Question: So I'm working on a space game called Star Commander.
The progress was going beautifully until I decided I needed to implement some sort of physics. I'm mainly going to be needing Farseer Physics for collision detection.
Anyway, since it's a space game, when I am declaring my 'World' object:
'''
private World world;
this.world = new World(Vector2.Zero);
'''
I have no gravity. This causes a weird result. I can collide with objects, but once I stop colliding with them, that's it. I can no longer collide with them and will just go straight through them. However, with gravity:
'''
private World world;
this.world = new World(new Vector2(0F, 1F));
'''
Collision works beautifully.
I've tried looking around for help with Farseer, but a lot of the posts are dated and there are no real good sources for information and sadly, I'm pretty sure I'm not going to get the help I need here either.
The only thing I found whilst looking around was that with objects called "Geoms" I need to disable a property called "CollisionResponeEnabled" or something similar.
However the Geom object is no longer present in Farseer Physics 3 and has been totally replaced by Fixtures. Fixtures do not seem to have this property, however.
I can provide any source code that may help, but keep in mind I am still implementing the physics engine into my project and a lot of the code isn't final and kind of messy.
After recording a short gif to demonstrate my issue, I found out that I can only collide with an object once, to collide with it again, I have to collide with a different object, but then cannot collide with that object until I collide with a different object.
Example:

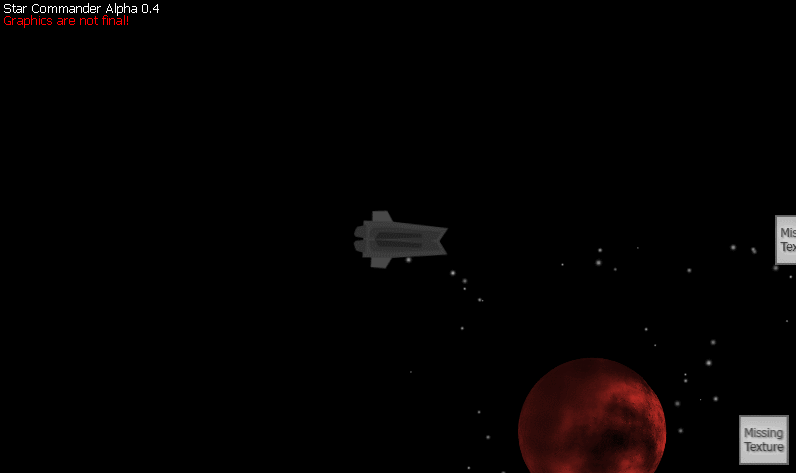
Answer: It seems to me that your bodies might be "sleeping" after the collision. Have you tried setting 'SleepingAllowed = false' on the bodies to see if this is the problem?